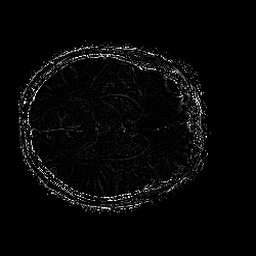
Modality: SWI
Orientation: axial
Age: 71
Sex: female
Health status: ill
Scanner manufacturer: philips
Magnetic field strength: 3 T
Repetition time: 0.031 s